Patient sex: M
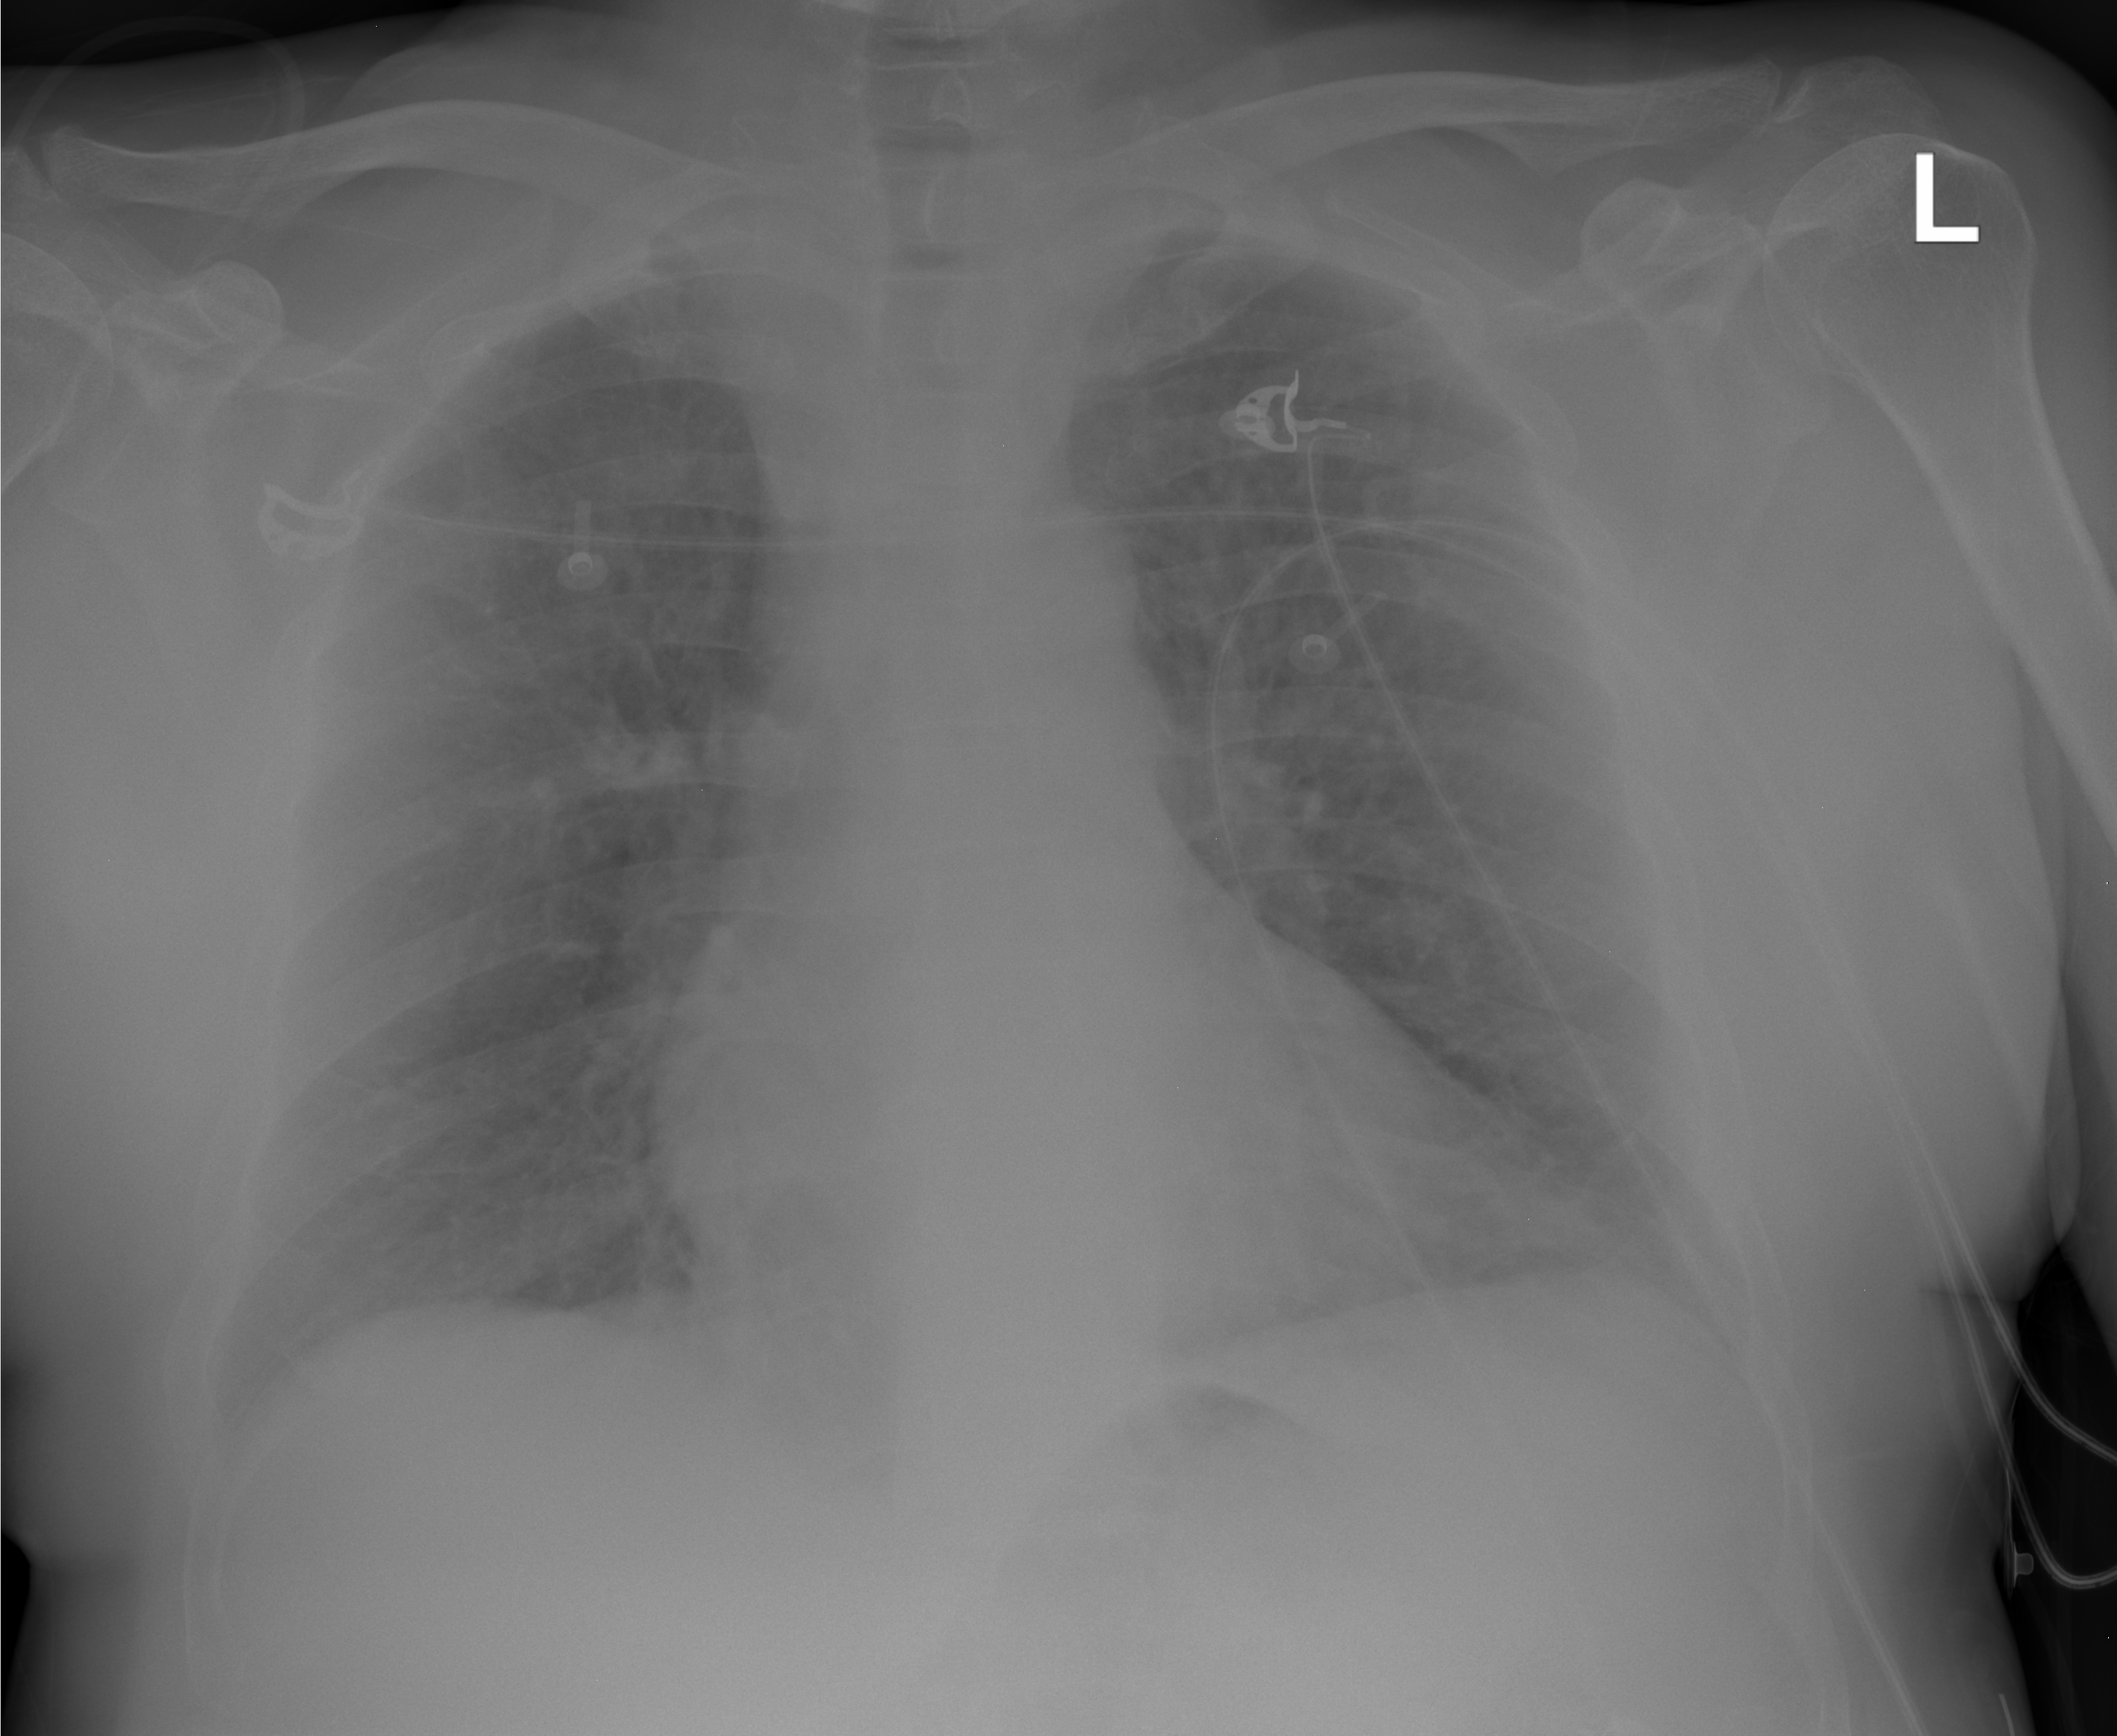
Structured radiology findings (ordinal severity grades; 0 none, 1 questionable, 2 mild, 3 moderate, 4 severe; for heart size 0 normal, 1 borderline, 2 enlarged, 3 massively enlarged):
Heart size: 1
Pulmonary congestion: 2
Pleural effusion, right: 0
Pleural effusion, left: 0
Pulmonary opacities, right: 0
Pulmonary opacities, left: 0
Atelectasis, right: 0
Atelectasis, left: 0